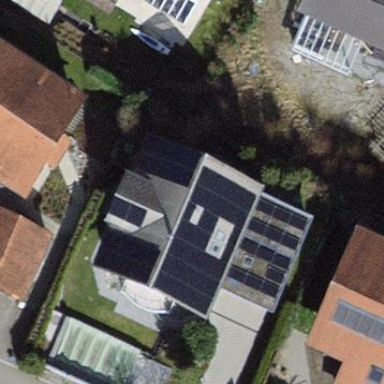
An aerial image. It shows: Solar photovoltaic panel generator.